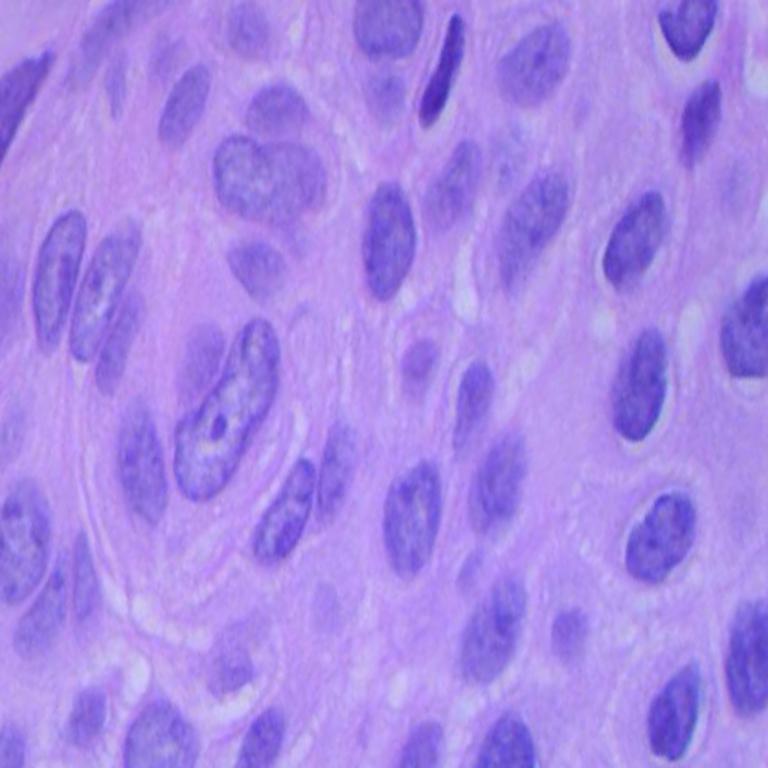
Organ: lung
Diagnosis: squamous carcinomas